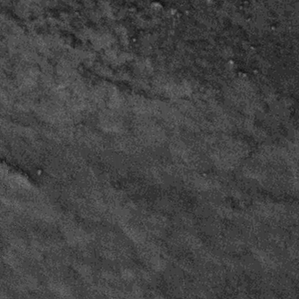
Label: frost